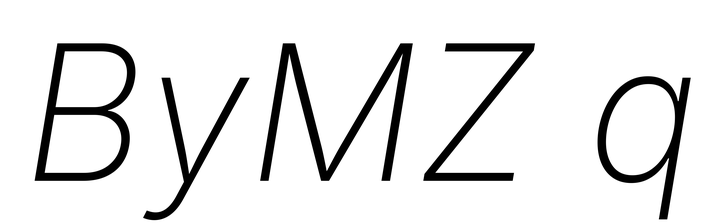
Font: Inter-Italic_ExtraLight_Italic